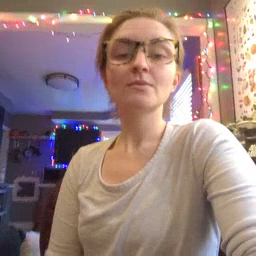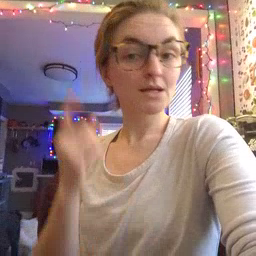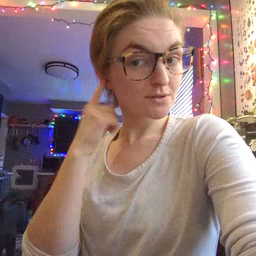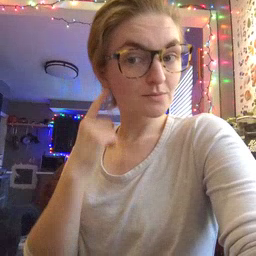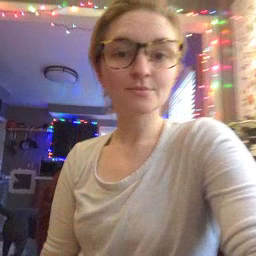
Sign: hear